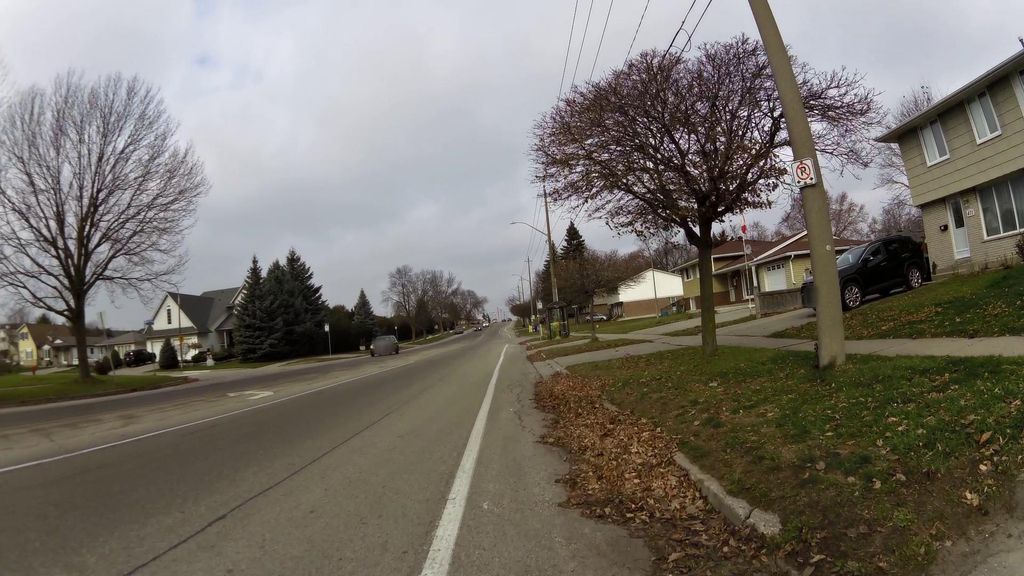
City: kitchener-waterloo